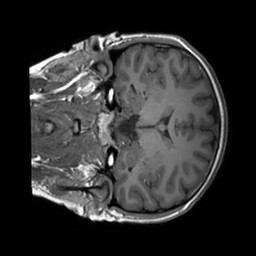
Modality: T1w
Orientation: coronal
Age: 20
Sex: female
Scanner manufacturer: siemens
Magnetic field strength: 3 T
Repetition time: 1.8 s
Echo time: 0.00232 s